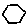
Label: hexagon